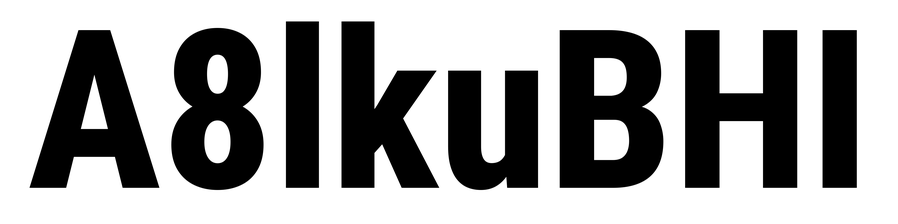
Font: Roboto_Condensed_ExtraBold